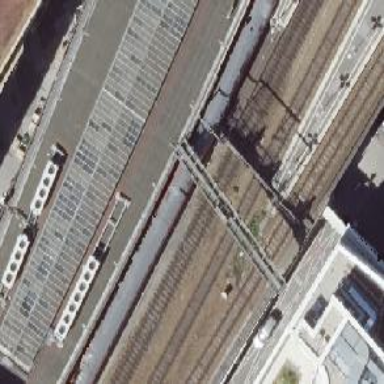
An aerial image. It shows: Railway signal.